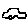
Label: car